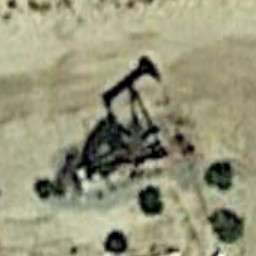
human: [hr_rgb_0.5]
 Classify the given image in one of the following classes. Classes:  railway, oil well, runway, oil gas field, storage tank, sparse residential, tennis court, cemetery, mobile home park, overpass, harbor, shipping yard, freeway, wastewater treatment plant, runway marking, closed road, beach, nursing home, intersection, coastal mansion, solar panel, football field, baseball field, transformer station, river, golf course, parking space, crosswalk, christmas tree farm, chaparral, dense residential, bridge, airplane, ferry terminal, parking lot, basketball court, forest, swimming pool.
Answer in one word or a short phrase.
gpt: oil well